Interaction volume radius: 10 \u00c5
Interaction volume height: 10 \u00c5
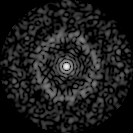
Disorder parameter: 0.8405